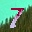
Label: 7